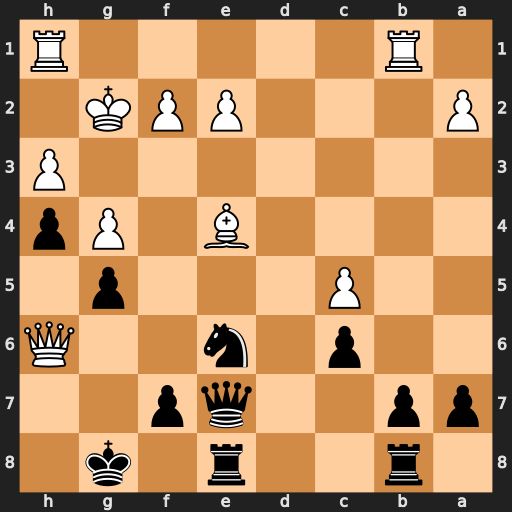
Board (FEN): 1r2r1k1/pp2qp2/2p1n2Q/2P3p1/4B1Pp/7P/P3PPK1/1R5R
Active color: b
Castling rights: -
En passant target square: -
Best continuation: Nf4+ Kh2 Qxe4